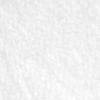
Label: no_change